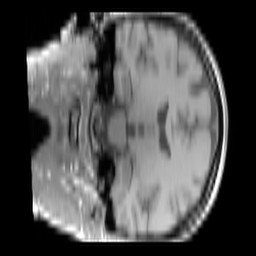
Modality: T1w
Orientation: coronal
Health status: ill
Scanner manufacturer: siemens
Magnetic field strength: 3 T
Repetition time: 0.4 s
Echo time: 0.00246 s